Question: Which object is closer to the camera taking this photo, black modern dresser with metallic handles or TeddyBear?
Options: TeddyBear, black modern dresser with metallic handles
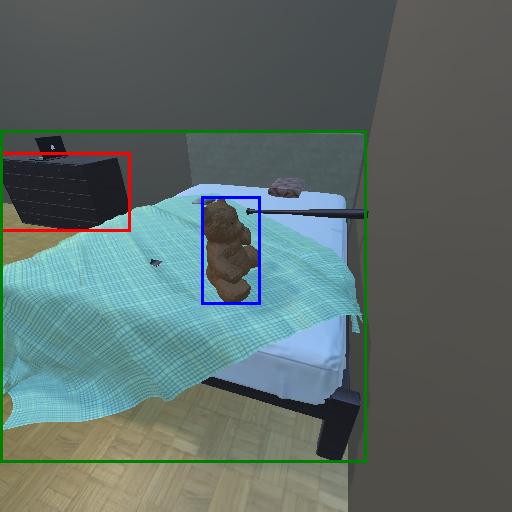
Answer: TeddyBear